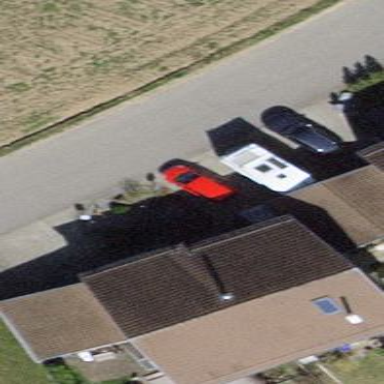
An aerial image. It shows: Semidetached house with gabled roof.